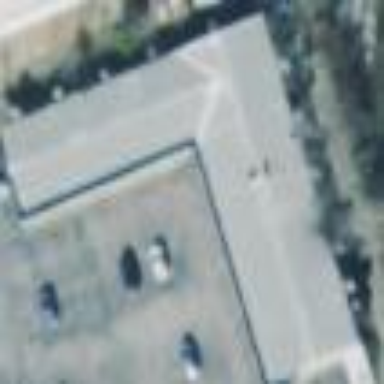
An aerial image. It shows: Retail building.